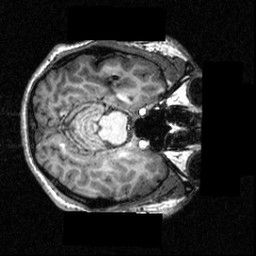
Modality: T1w
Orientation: axial
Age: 21
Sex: male
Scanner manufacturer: siemens
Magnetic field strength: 3.951 T
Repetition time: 1.5 s
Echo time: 0.00335 s